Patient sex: M
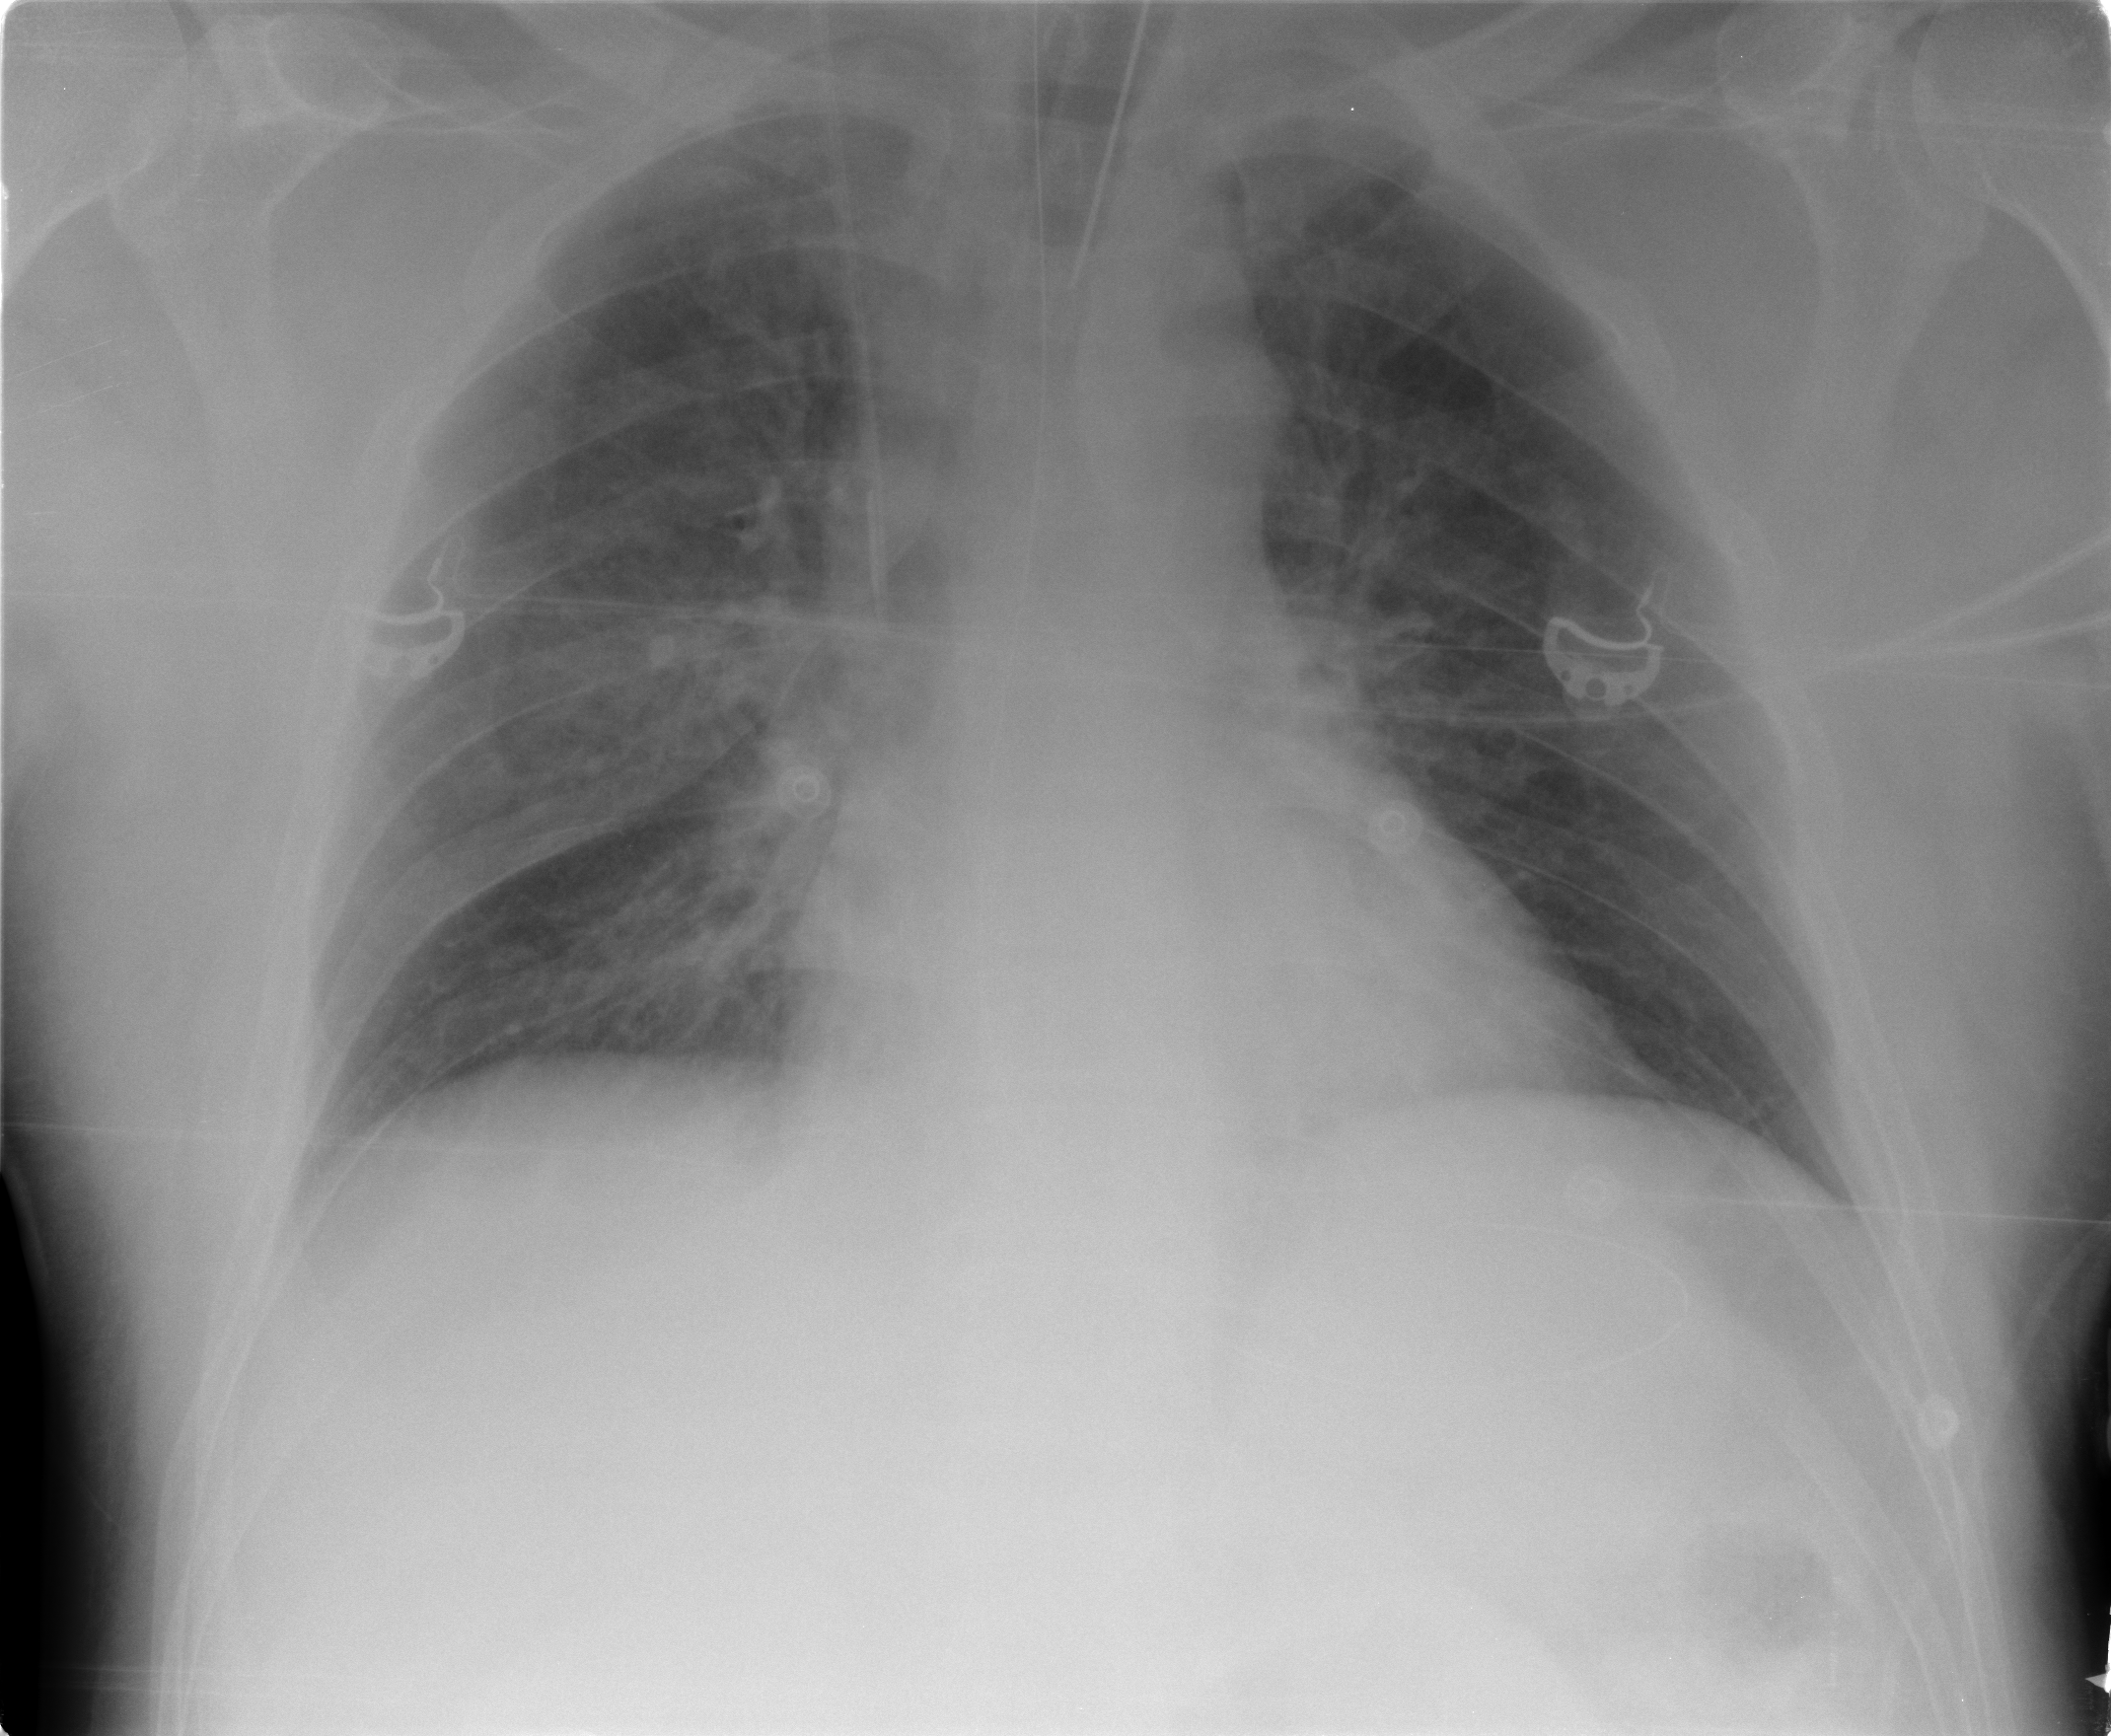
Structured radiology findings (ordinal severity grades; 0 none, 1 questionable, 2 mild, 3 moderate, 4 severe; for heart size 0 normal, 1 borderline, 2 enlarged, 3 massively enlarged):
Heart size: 1
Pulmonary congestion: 2
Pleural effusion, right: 0
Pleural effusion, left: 0
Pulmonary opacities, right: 0
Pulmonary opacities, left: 0
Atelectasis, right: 0
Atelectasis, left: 0